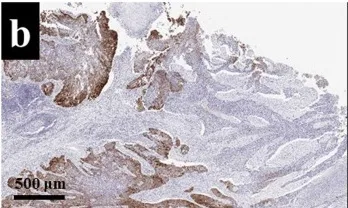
CK18.
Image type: pathology (immunostaining)